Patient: sex F, age 52
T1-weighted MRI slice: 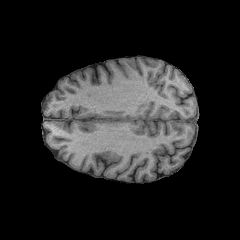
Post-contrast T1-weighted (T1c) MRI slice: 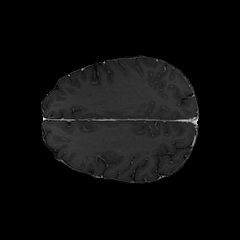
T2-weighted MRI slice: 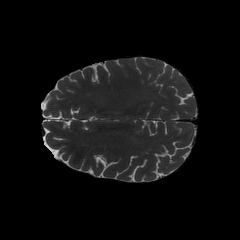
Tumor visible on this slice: yes
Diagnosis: Glioblastoma, IDH-wildtype
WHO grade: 4